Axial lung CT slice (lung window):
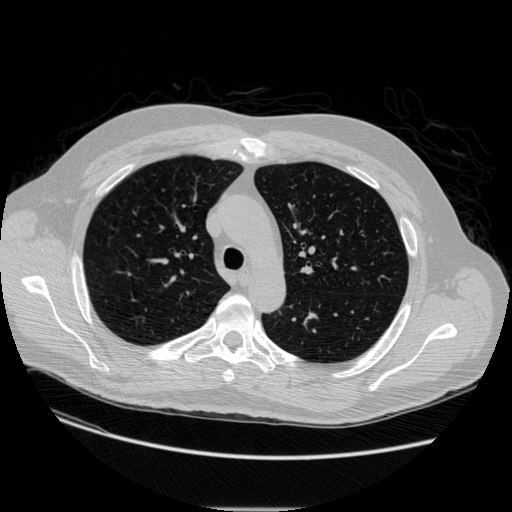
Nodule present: no